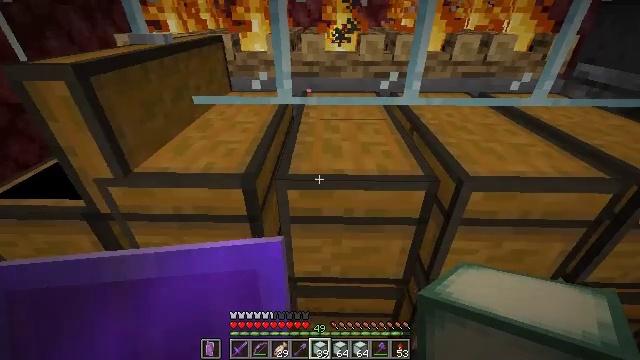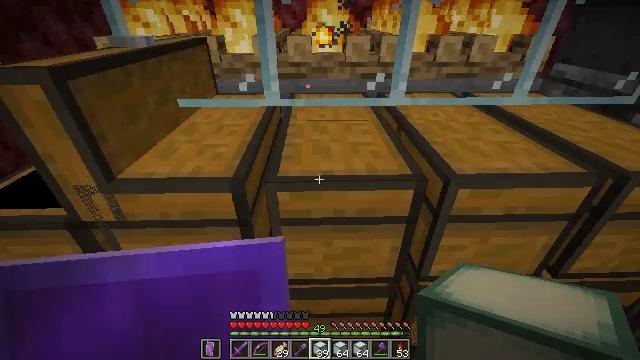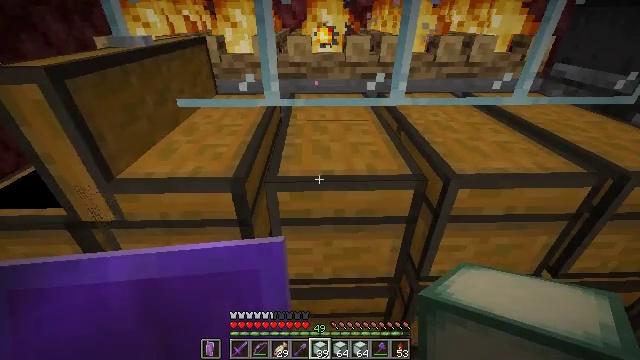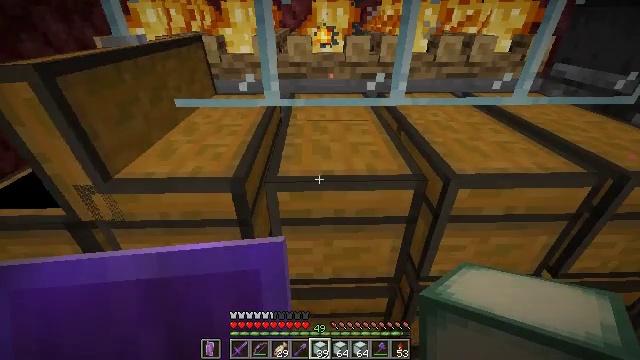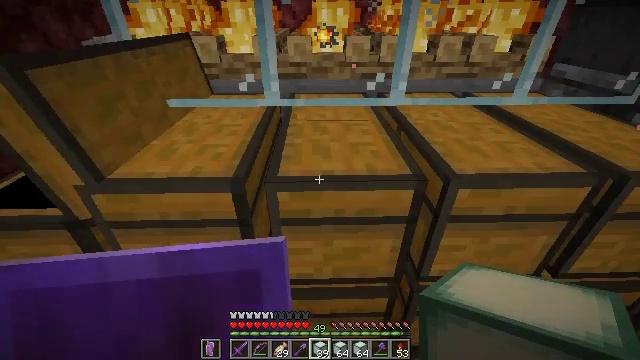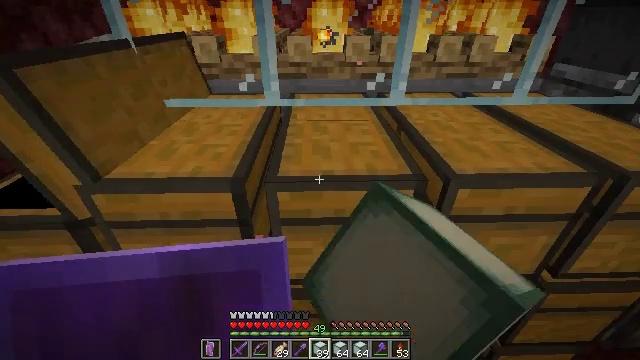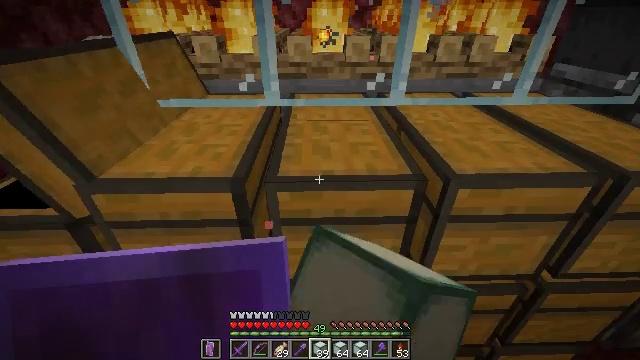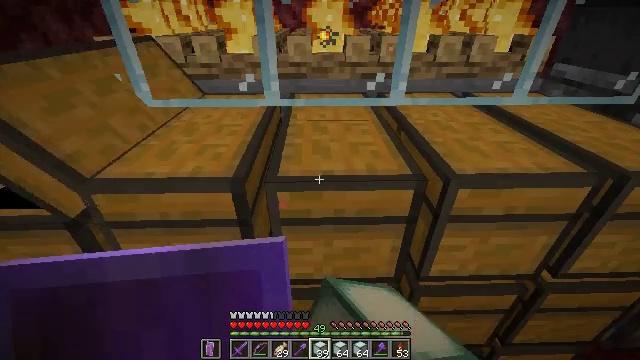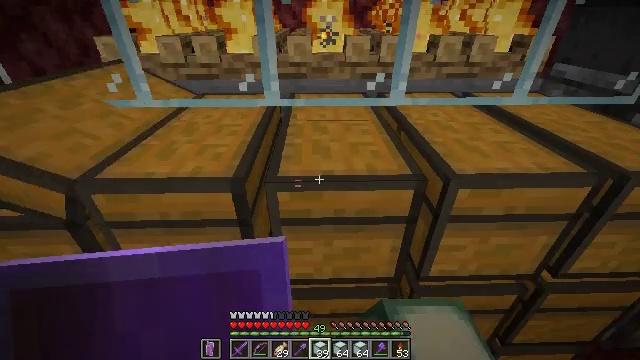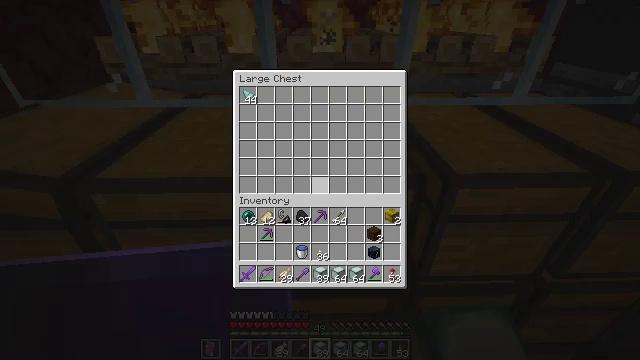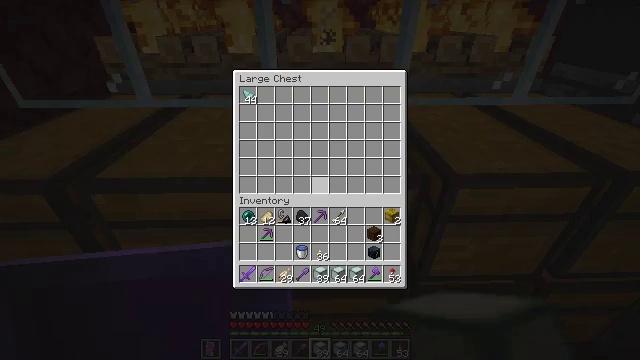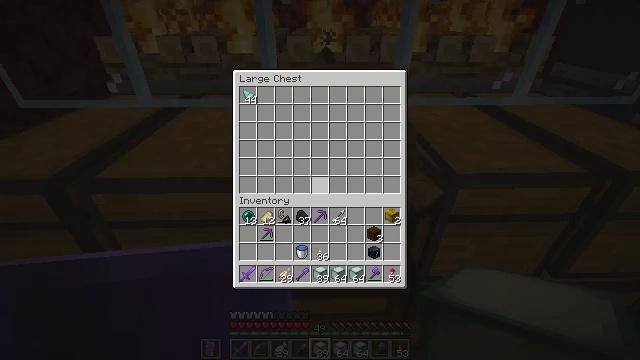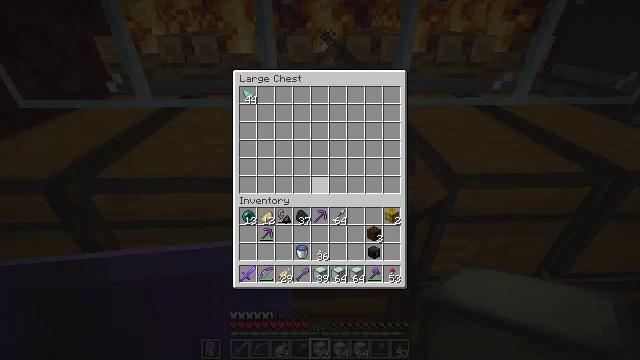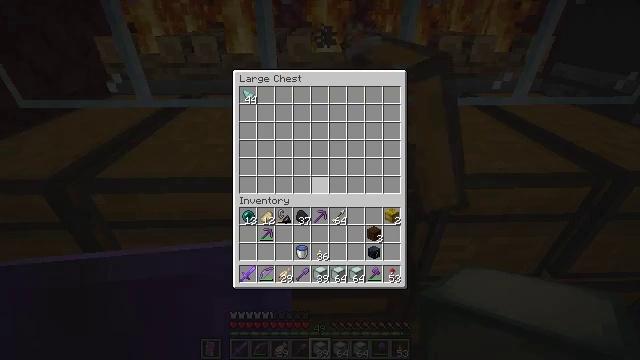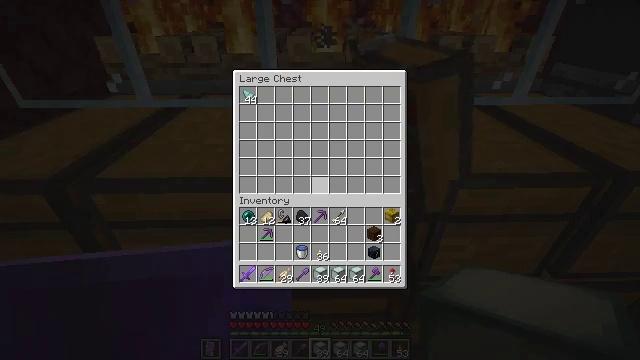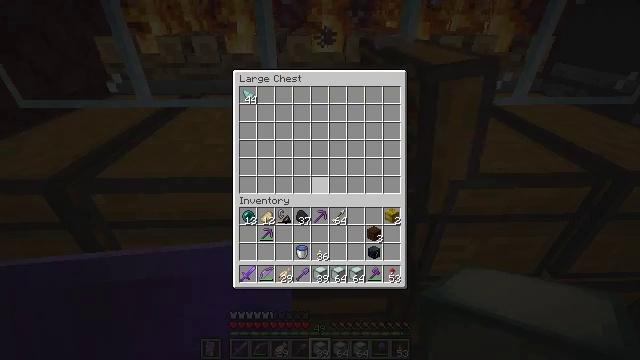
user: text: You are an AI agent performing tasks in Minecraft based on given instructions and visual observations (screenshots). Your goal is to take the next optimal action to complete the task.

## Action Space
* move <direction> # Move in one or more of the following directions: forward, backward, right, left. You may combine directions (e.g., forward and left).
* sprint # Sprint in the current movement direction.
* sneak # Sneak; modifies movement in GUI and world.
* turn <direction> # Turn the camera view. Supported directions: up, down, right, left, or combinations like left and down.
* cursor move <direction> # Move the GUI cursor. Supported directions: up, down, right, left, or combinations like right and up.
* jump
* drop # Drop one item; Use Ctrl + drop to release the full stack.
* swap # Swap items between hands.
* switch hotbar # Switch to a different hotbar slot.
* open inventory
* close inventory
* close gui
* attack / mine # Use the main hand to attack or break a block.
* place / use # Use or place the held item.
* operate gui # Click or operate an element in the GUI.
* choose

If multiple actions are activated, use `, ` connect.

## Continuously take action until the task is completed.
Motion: motion action
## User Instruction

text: Left click on the crafting table
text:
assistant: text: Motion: turn right
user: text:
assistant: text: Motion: no_op
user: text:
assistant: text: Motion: no_op
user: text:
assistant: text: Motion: use / place
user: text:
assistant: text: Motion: use / place
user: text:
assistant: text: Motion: use / place
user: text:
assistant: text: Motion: no_op
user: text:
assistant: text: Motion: no_op
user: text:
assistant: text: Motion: no_op
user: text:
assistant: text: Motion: no_op
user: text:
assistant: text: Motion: no_op
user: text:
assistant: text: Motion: no_op
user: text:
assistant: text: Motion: no_op
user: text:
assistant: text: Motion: no_op
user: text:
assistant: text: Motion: no_op
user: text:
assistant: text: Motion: no_op
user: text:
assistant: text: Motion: no_op
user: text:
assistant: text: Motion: no_op
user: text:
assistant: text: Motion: no_op
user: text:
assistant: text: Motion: no_op
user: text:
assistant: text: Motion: no_op
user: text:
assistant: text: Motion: turn right and up
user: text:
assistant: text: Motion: turn right and up
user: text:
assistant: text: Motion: turn right
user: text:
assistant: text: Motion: no_op
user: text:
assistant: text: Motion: no_op
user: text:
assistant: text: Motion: turn left
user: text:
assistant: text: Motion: turn left and down
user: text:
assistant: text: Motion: turn left
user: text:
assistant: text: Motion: turn left